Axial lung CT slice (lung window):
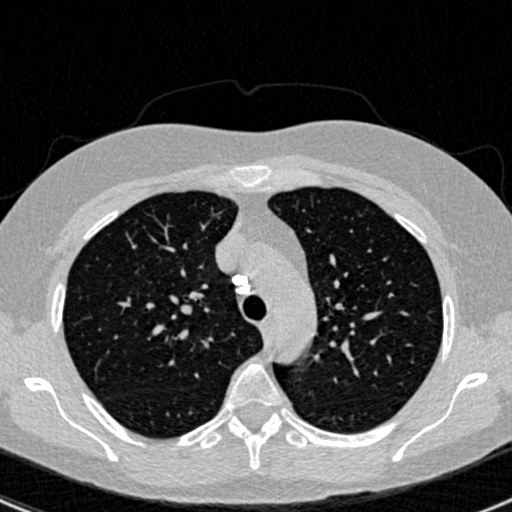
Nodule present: no